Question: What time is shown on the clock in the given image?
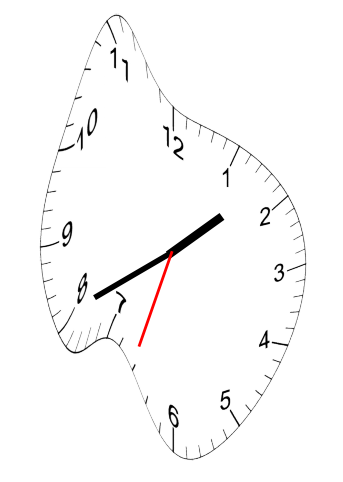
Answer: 01:40:33